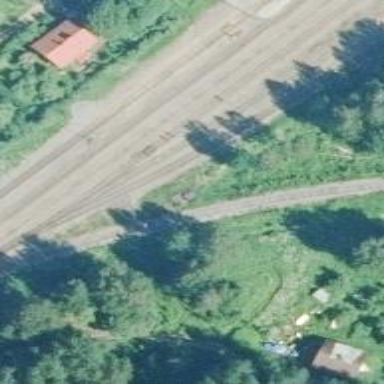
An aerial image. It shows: Railway yard used for servicing trains.